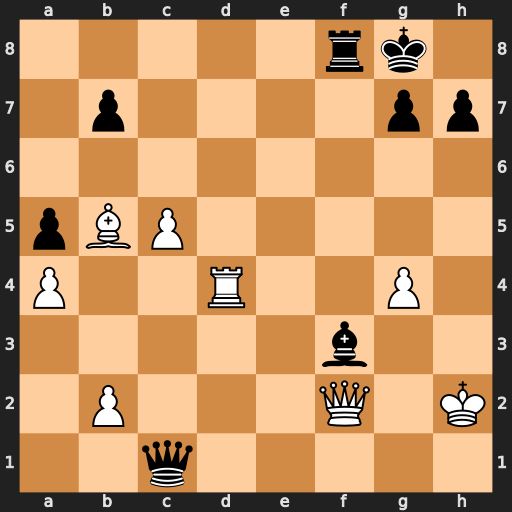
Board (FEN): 5rk1/1p4pp/8/pBP5/P2R2P1/5b2/1P3Q1K/2q5
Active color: w
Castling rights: -
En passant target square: -
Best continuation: Bc4+ Kh8 Qxf3